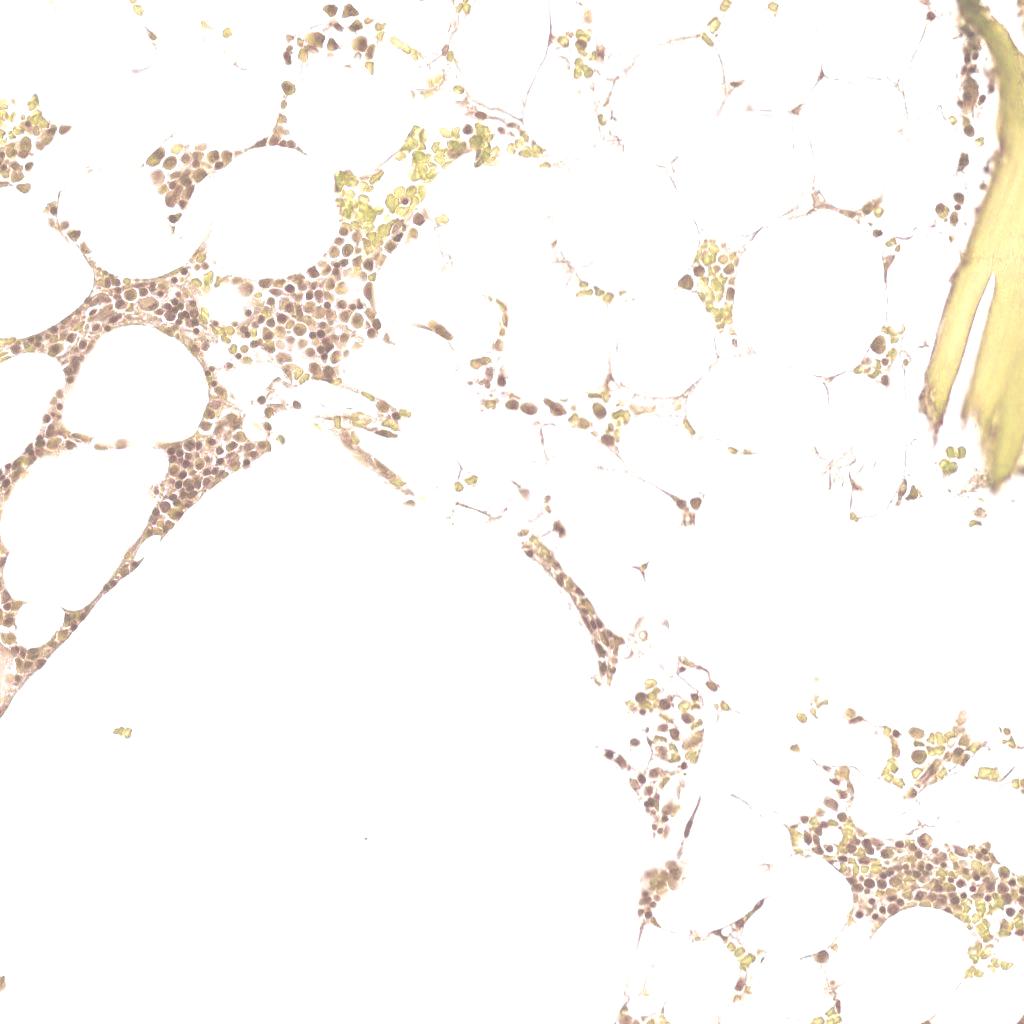
Label: Non-Tumor